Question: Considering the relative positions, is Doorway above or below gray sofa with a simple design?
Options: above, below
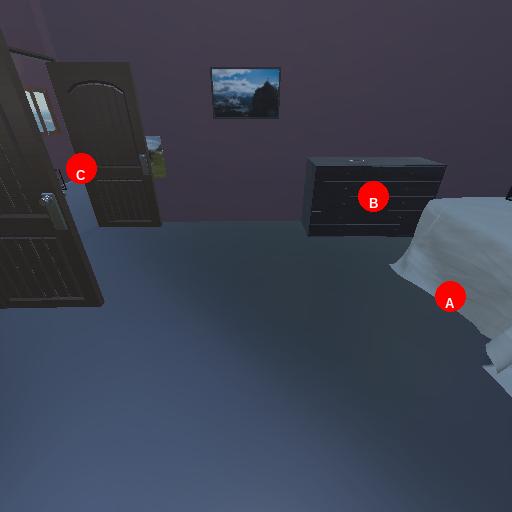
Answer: above